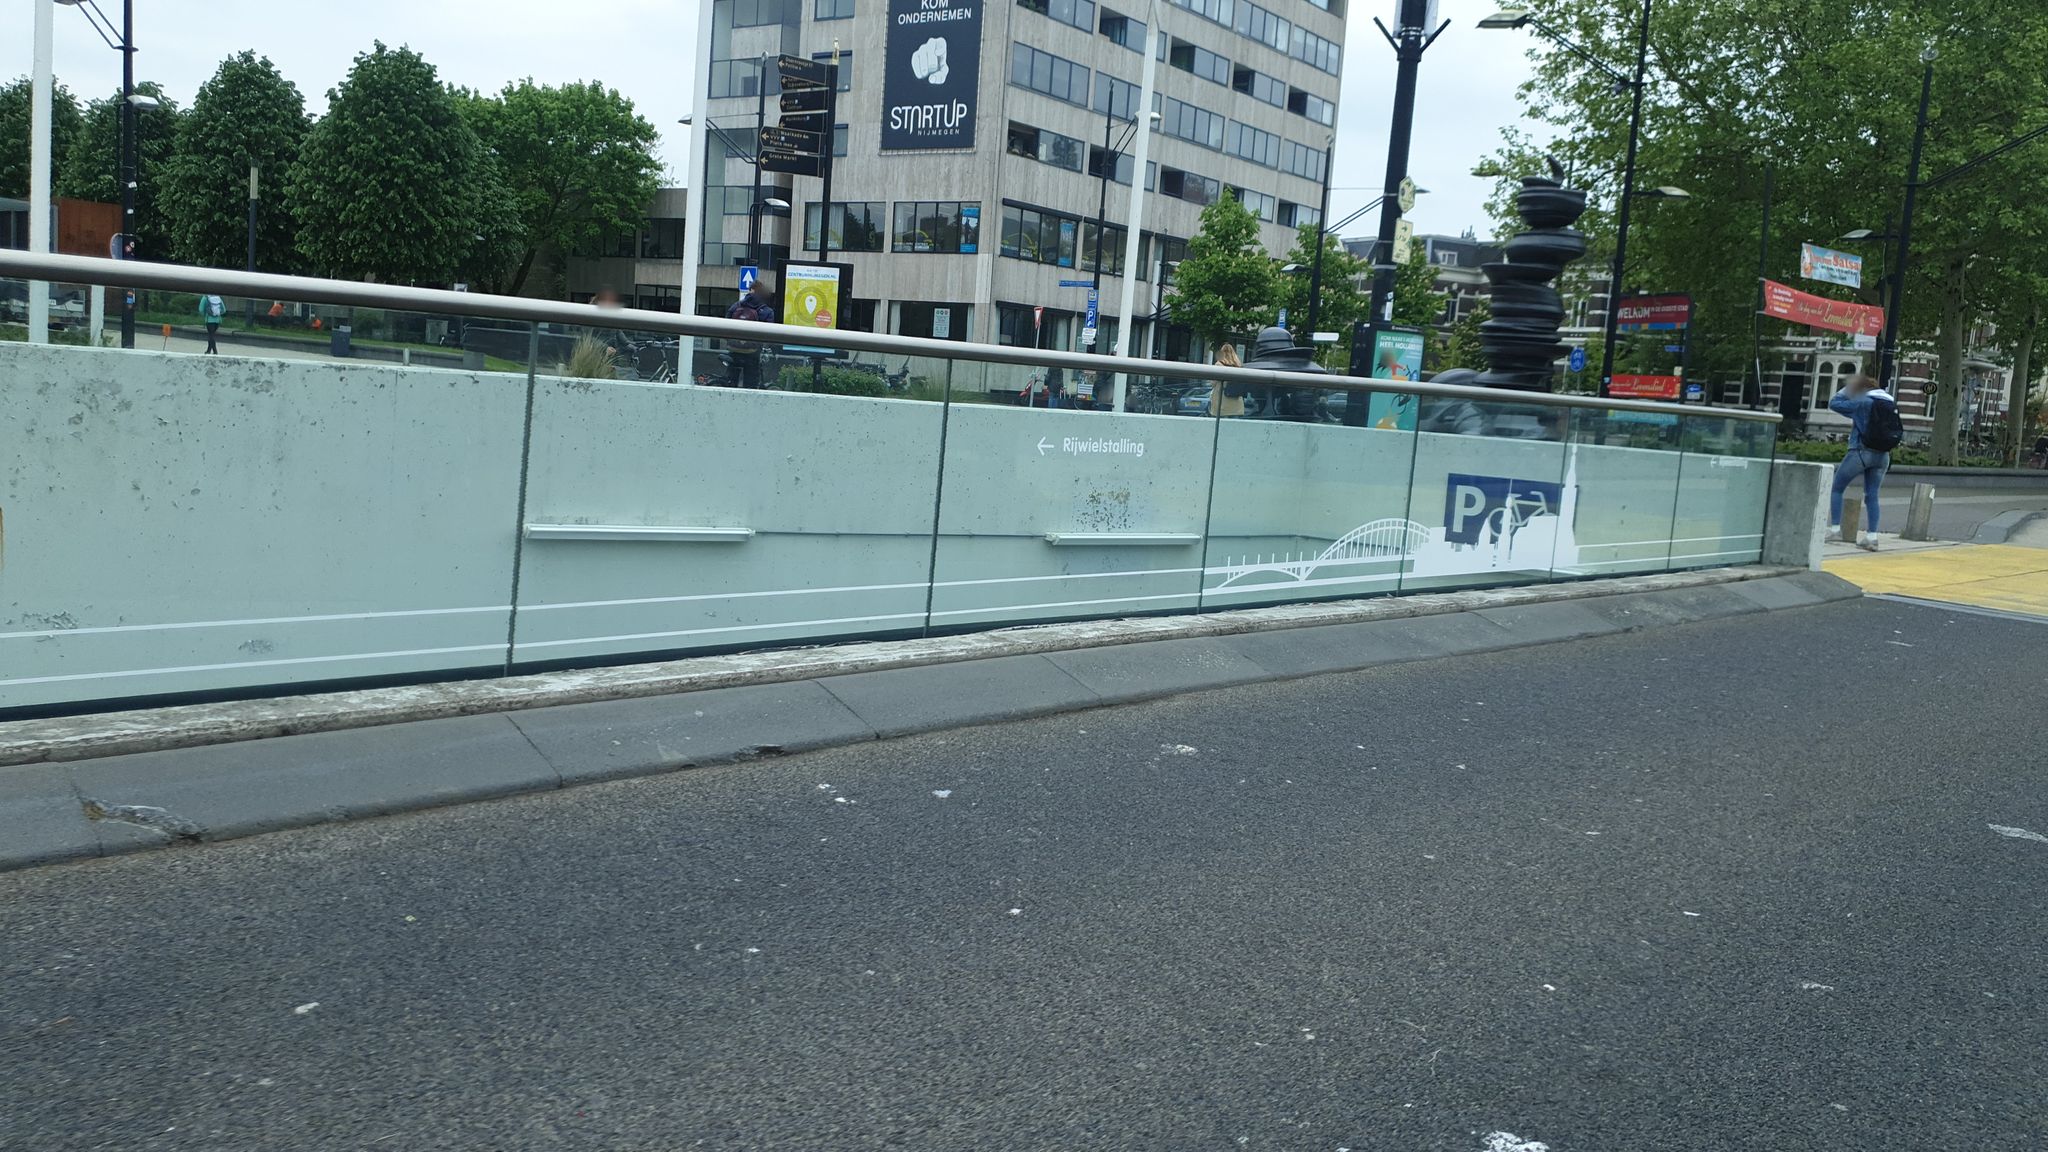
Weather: clear
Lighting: day
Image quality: good
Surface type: driving surface
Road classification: cycleway, footway, steps
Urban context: urban centre
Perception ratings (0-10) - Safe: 0.61, Lively: 4.91, Beautiful: 2.15, Boring: 1.62, Depressing: 3.34, Wealthy: 0.64